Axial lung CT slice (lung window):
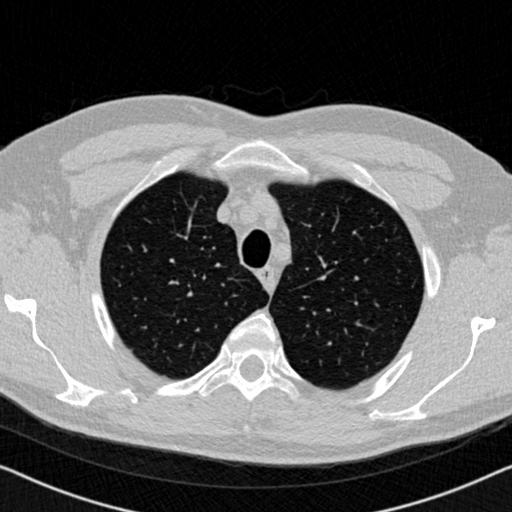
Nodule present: no